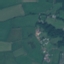
Land use / land cover class: Pasture